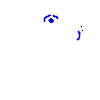
Particle: pion